Field crop: maize
Growth stage: 2
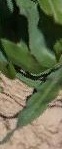
Species: maize